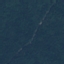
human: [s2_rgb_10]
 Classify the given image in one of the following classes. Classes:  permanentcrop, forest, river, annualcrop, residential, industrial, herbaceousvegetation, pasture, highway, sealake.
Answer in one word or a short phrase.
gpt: Forest